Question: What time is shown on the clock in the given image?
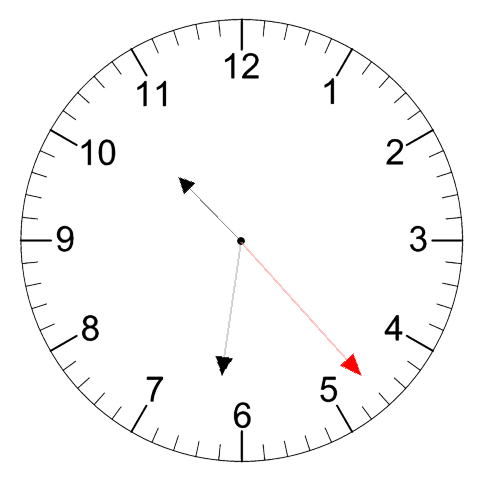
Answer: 10:31:23